Question: I use the following code to replace an extension of a file:
'''
NSString *fileOriginal = [url lastPathComponent];
NSString *fileSource = @"";
NSRange range = [fileOriginal rangeOfString:@"." options:NSBackwardsSearch];
if (range.length > 0) {
range.length = fileOriginal.length - range.location;
fileSource = [fileOriginal stringByReplacingCharactersInRange:range withString:[NSString stringWithFormat:@".%@", @"cpp"]];
} else {
fileSource = [fileOriginal stringByAppendingString:[NSString stringWithFormat:@".%@", gFileExtension]];
}
'''
The code works fine. But debugger shows garbage in the end of 'NSString':

The same result if I tried to add 'retain' to strings. What's hell happens?
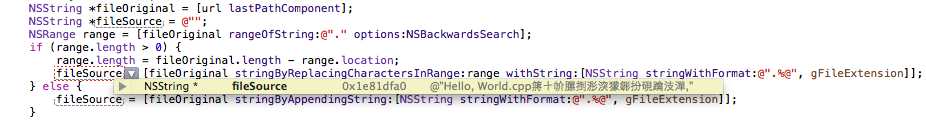
Answer: Assuming your definition of 'gFileExtension' is valid, why not try this:
'''
NSString *fileSource;
if ([[fileOriginal pathExtension] length] > 0)
{
fileSource = [[fileOriginal stringByDeletingPathExtension] stringByAppendingPathExtension:gFileExtension];
}
else
{
fileSource = [fileOriginal stringByAppendingPathExtension:gFileExtension];
}
'''
Using the path handling built into 'NSString', you don't have to worry about the dot; it's done for you.